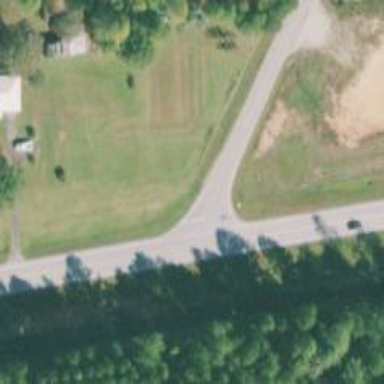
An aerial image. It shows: Tertiary road with asphalt surface.